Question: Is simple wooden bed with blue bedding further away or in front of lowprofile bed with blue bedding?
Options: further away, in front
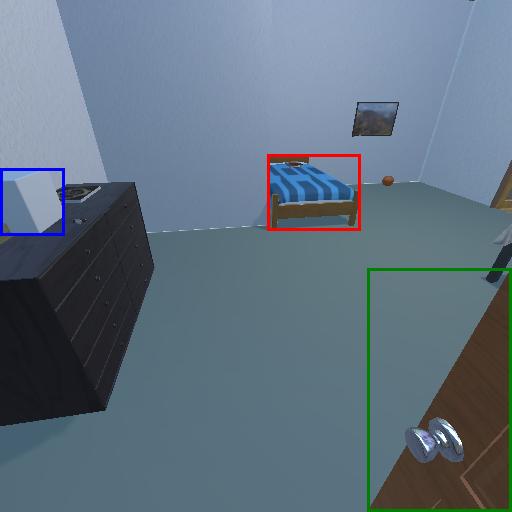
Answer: further away